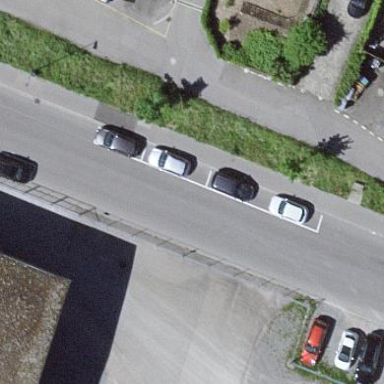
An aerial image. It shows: Asphalt parking lane.